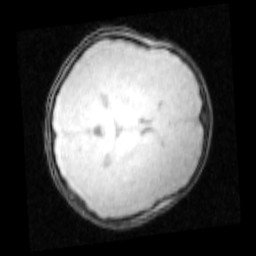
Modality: PDw
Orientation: axial
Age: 10
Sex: male
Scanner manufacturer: siemens
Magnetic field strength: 3 T
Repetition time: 0.25 s
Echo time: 0.00103 s